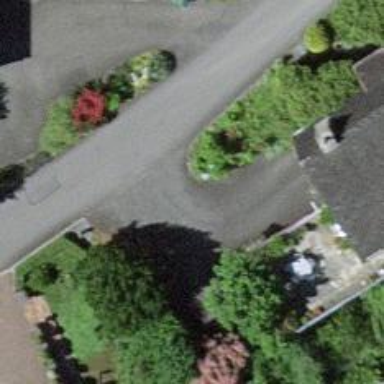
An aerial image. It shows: Driveway.